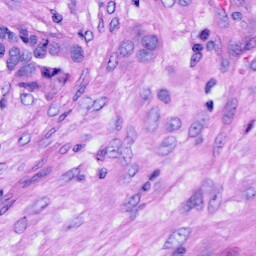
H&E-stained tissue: Ovarian